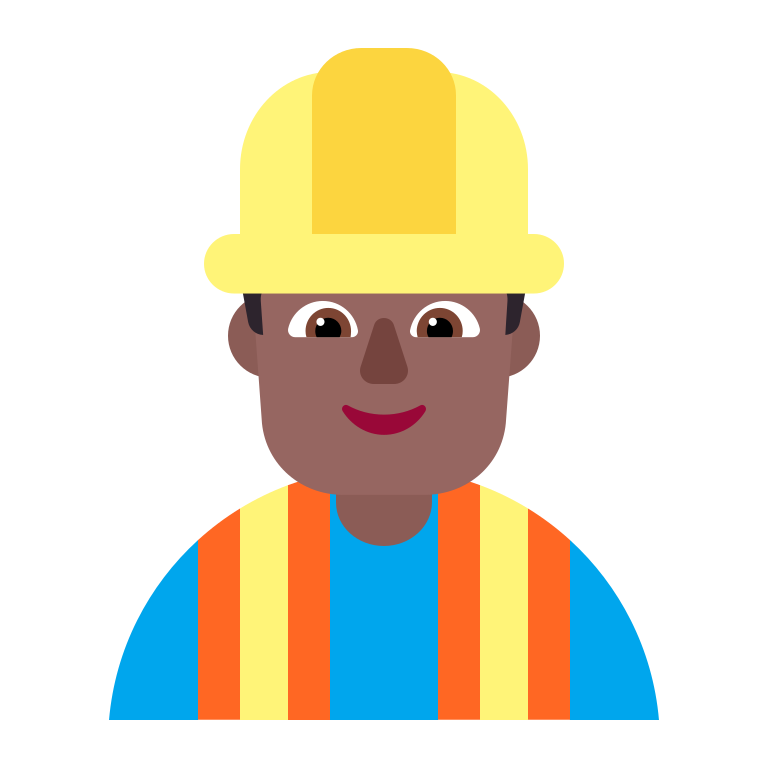
man construction worker flat  dark